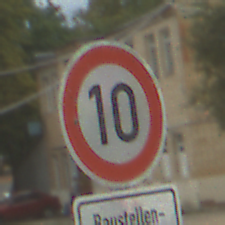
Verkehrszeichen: Geschwindigkeit10
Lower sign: HinweiseAufGefahrenDurchVerbaleAngabe6
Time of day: MorningAfternoon
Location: Outdoor (Suburban)
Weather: PartlyCloudy
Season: NotSpecified
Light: Natural